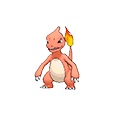
Pok\u00e9mon: charmeleon